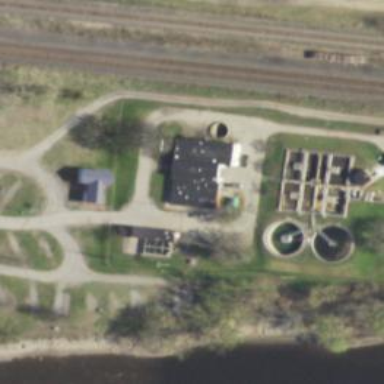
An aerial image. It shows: View of wastewater plant.